Question: <URL> is a github repo that allows you to call on views directly, without specifying exact coordinates with monkeyrunner. I'm having trouble actually using it though.
In cmdline if I type:
'''
monkeyrunner test.py
'''
and test.py consists of:
'''
# Imports the monkeyrunner modules used by this program
from com.android.monkeyrunner import MonkeyRunner, MonkeyDevice
# Connects to the current device, returning a MonkeyDevice object
device = MonkeyRunner.waitForConnection()
# Presses the Menu button
device.press('KEYCODE_MENU', MonkeyDevice.DOWN_AND_UP)
'''
Then the actionBar overflow button get's clicked.
If I edit test.py to any of the AndroidViewClient examples it will doesn't do anything.
Any ideas? I'm not sure if I'm implementing AndroidViewClient correctly.
The only thing I did to setup AndroidViewClient is download the .zip from github and then I added it to my environment variables like this:

When I try to run 'monkeyrunner dump.py':
'''
130419 02:46:57.869:S [main] [com.android.monkeyrunner.MonkeyRunnerOptions] Scri
pt terminated due to an exception
130419 02:46:57.869:S [main] [com.android.monkeyrunner.MonkeyRunnerOptions]Trace
back (most recent call last):
File "C:\Users\EgamerHDK\android-sdk\tools\dump.py", line 29, in <module>
from com.dtmilano.android.viewclient import ViewClient
ImportError: No module named dtmilano
130419 02:46:57.869:S [main] [com.android.monkeyrunner.MonkeyRunnerOptions]
at org.python.core.Py.ImportError(Py.java:264)
130419 02:46:57.869:S [main] [com.android.monkeyrunner.MonkeyRunnerOptions]
at org.python.core.imp.import_logic(imp.java:692)
130419 02:46:57.869:S [main] [com.android.monkeyrunner.MonkeyRunnerOptions]
at org.python.core.imp.import_name(imp.java:746)
130419 02:46:57.869:S [main] [com.android.monkeyrunner.MonkeyRunnerOptions]
at org.python.core.imp.importName(imp.java:791)
130419 02:46:57.869:S [main] [com.android.monkeyrunner.MonkeyRunnerOptions]
at org.python.core.ImportFunction.__call__(__builtin__.java:1236)
130419 02:46:57.869:S [main] [com.android.monkeyrunner.MonkeyRunnerOptions]
at org.python.core.PyObject.__call__(PyObject.java:367)
130419 02:46:57.869:S [main] [com.android.monkeyrunner.MonkeyRunnerOptions]
at org.python.core.__builtin__.__import__(__builtin__.java:1207)
130419 02:46:57.869:S [main] [com.android.monkeyrunner.MonkeyRunnerOptions]
at org.python.core.imp.importFromAs(imp.java:869)
130419 02:46:57.869:S [main] [com.android.monkeyrunner.MonkeyRunnerOptions]
at org.python.core.imp.importFrom(imp.java:845)
130419 02:46:57.869:S [main] [com.android.monkeyrunner.MonkeyRunnerOptions]
at org.python.pycode._pyx0.f$0(C:\Users\EgamerHDK\android-sdk\tools\dump.py:78)
130419 02:46:57.869:S [main] [com.android.monkeyrunner.MonkeyRunnerOptions]
at org.python.pycode._pyx0.call_function(C:\Users\EgamerHDK\android-sdk\tools\dump.
py)
130419 02:46:57.869:S [main] [com.android.monkeyrunner.MonkeyRunnerOptions]
at org.python.core.PyTableCode.call(PyTableCode.java:165)
130419 02:46:57.869:S [main] [com.android.monkeyrunner.MonkeyRunnerOptions]
at org.python.core.PyCode.call(PyCode.java:18)
130419 02:46:57.869:S [main] [com.android.monkeyrunner.MonkeyRunnerOptions]
at org.python.core.Py.runCode(Py.java:1197)
130419 02:46:57.869:S [main] [com.android.monkeyrunner.MonkeyRunnerOptions]
at org.python.core.__builtin__.execfile_flags(__builtin__.java:538)
130419 02:46:57.869:S [main] [com.android.monkeyrunner.MonkeyRunnerOptions]
at org.python.util.PythonInterpreter.execfile(PythonInterpreter.java:156)
130419 02:46:57.869:S [main] [com.android.monkeyrunner.MonkeyRunnerOptions]
at com.android.monkeyrunner.ScriptRunner.run(ScriptRunner.java:116)
130419 02:46:57.869:S [main] [com.android.monkeyrunner.MonkeyRunnerOptions]
at com.android.monkeyrunner.MonkeyRunnerStarter.run(MonkeyRunnerStarter.java:77)
130419 02:46:57.869:S [main] [com.android.monkeyrunner.MonkeyRunnerOptions]
at com.android.monkeyrunner.MonkeyRunnerStarter.main(MonkeyRunnerStarter.java:18
9)
'''
'''
C:\Users\EGamerHDK\android-sdk\tools>monkeyrunner C:\AndroidViewClient-master\Andro
idViewClient-master\AndroidViewClient\examples\dump.py
Can't open specified script file
Usage: monkeyrunner [options] SCRIPT_FILE
-s MonkeyServer IP Address.
-p MonkeyServer TCP Port.
-v MonkeyServer Logging level (ALL, FINEST, FINER, FINE, CONFIG, INFO,
WARNING, SEVERE, OFF)
'''
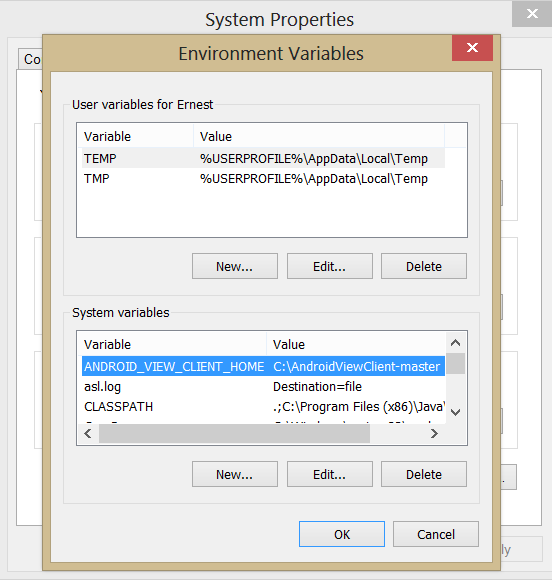
Answer: In dump.py changed:
'''
from com.dtmilano.android.viewclient import ViewClient
'''
to:
'''
sys.path.append('C:\AndroidViewClient-master\AndroidViewClient-master\AndroidViewClient\src')
from com.android.monkeyrunner import MonkeyRunner, MonkeyDevice
from com.dtmilano.android.viewclient import ViewClient
'''
and it worked now. Here's a sample output from my app.
'''
android.widget.FrameLayout id/no_id/1
android.widget.LinearLayout id/no_id/2
android.widget.FrameLayout id/no_id/3
android.view.View id/no_id/4
android.widget.FrameLayout id/no_id/5
android.widget.ImageView id/no_id/6
android.widget.LinearLayout id/no_id/7
android.widget.LinearLayout id/no_id/8
android.widget.TextView id/no_id/9 Tabs+SwipeCompatable
android.widget.LinearLayout id/no_id/10
android.widget.ImageButton id/no_id/11
android.widget.HorizontalScrollView id/no_id/12
android.widget.LinearLayout id/no_id/13
android.widget.LinearLayout id/no_id/14
android.widget.TextView id/no_id/15 SECTION 1
android.widget.LinearLayout id/no_id/16
android.widget.TextView id/no_id/17 SECTION 2
android.widget.LinearLayout id/no_id/18
android.widget.TextView id/no_id/19 SECTION 3
android.widget.FrameLayout id/no_id/20
android.support.v4.view.ViewPager id/no_id/21
android.widget.FrameLayout id/no_id/22
android.widget.TextView id/no_id/23 1
'''